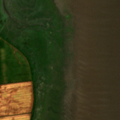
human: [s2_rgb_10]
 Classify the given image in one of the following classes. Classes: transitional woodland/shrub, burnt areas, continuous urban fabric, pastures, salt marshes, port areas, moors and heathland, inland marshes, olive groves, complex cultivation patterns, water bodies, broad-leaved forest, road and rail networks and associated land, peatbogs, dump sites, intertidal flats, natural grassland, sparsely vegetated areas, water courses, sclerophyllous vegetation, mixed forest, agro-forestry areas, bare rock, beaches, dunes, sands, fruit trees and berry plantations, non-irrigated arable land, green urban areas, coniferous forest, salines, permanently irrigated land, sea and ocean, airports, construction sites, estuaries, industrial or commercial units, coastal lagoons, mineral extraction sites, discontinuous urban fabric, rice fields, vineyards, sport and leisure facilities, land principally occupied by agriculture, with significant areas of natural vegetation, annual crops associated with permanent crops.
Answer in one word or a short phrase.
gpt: non-irrigated arable land, salt marshes, intertidal flats